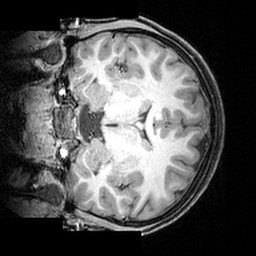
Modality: T1w
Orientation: coronal
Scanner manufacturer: siemens
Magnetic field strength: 3 T
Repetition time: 1.9 s
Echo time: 0.00397 s